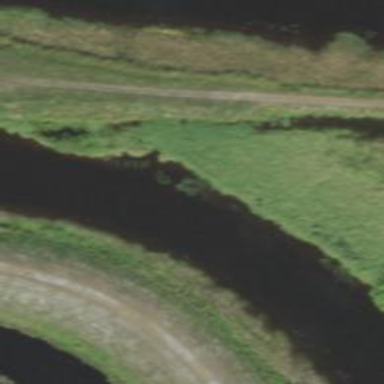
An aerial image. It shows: Canal.